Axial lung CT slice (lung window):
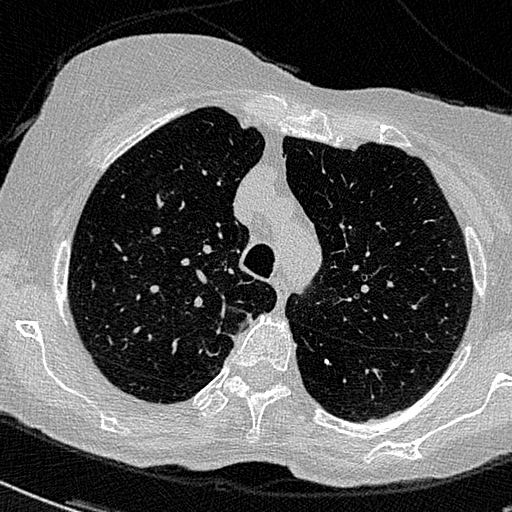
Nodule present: no